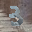
Label: 3